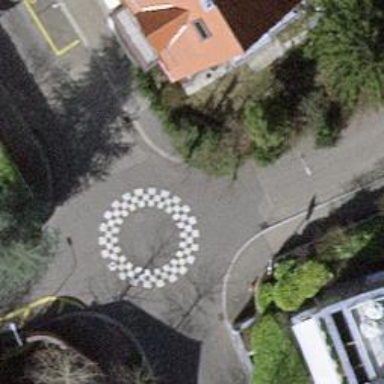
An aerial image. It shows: Rosette traffic calming feature.